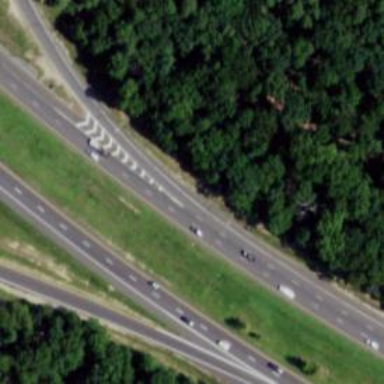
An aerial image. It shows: Motorway junction.